Question: I have the following database schema (in the early stages at the moment):

Everything on the right is created by the ASP.NET Provider model. They were a bunch of automatically generated tables that were created the first time that I used the login controls.
Now, I've settled for the moment in using this schema and extending it with my own tables. I'm not looking to implement any custom Providers at the moment.
My question is, can I delete the Profiles and _MigrationHistory tables?
- I'm not using the Profile Provider- I'm only using the Role and Membership Providers
Will I break the Internets if I simply get rid of the Profiles and _MigrationHistory tables?
EDIT: The Profiles Provider is disabled in web.config.
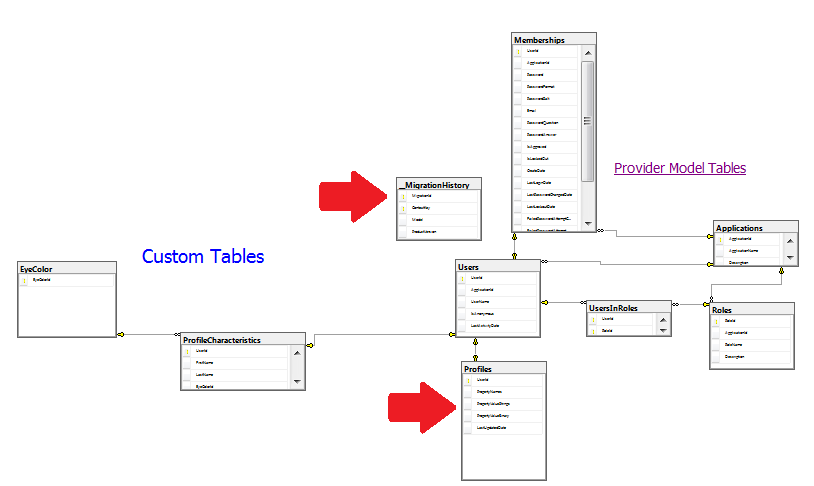
Answer: The Interwebs do not break if I delete those tables. As long as no Profile Provider is used, the tables can still be used and accessed as they normally would be. They are not regenerated and no functionality is lost. The Membership/Profile/Role Provider tables can be extended or modified (as long as constraints are kept in check) or, as I was wondering, deleted.